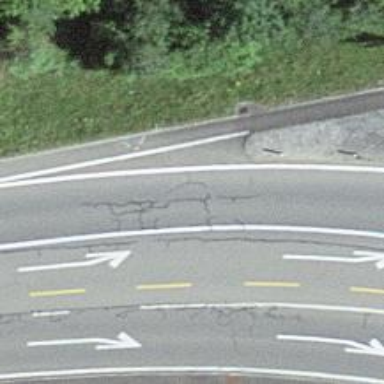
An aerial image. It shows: Primary road with asphalt surface.